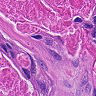
Metastatic tissue present: yes